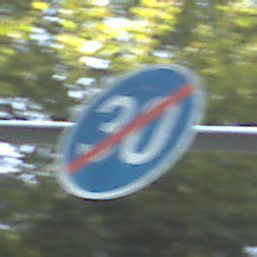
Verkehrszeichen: EndeMindestgeschwindigkeit
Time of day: MorningAfternoon
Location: Outdoor (Nature)
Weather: Clear
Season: NotSpecified
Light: Natural